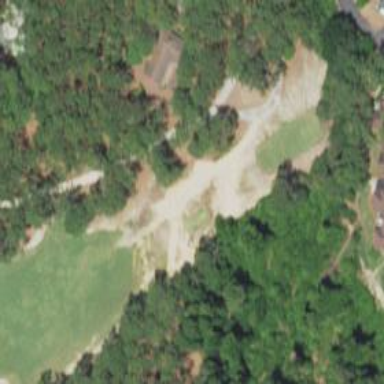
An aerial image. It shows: Path used for both walking and golf.